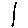
Label: line